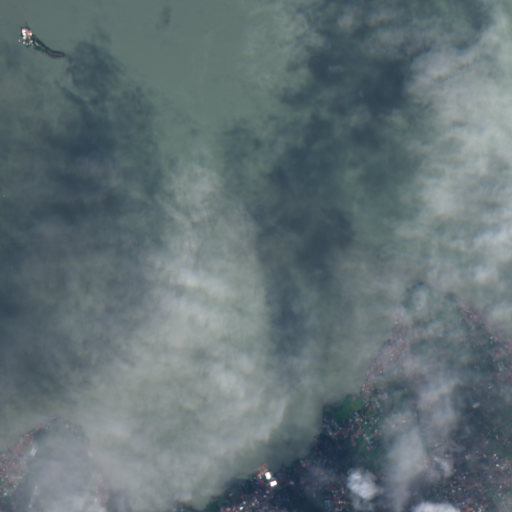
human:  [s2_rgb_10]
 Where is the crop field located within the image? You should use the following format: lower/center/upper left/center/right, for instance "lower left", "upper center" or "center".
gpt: The crop field is located in the lower right of the image.
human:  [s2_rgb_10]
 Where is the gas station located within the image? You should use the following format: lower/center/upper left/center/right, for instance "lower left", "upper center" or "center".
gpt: The gas station is located in the lower center of the image.
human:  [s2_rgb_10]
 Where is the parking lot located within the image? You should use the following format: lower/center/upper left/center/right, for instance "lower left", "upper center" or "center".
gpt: The parking lot is located in the lower right of the image.
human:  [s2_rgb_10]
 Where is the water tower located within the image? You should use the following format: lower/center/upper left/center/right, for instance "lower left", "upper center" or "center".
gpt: The water tower is located in the lower right of the image.
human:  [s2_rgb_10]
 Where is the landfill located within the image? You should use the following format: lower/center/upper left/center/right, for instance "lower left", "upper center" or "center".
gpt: There is no landfill in the image.